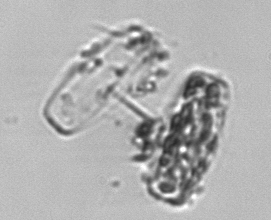
Label: Thalassiosira